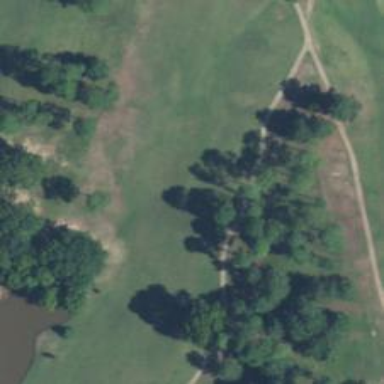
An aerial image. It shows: Golf hole.